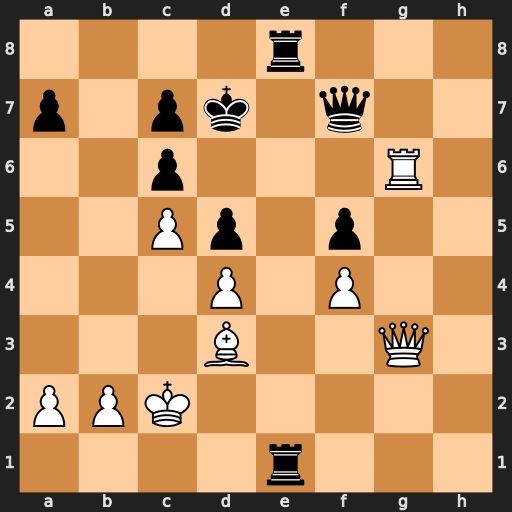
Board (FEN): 4r3/p1pk1q2/2p3R1/2Pp1p2/3P1P2/3B2Q1/PPK5/4r3
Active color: w
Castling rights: -
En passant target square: -
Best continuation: Rg7 R1e7 Rxf7